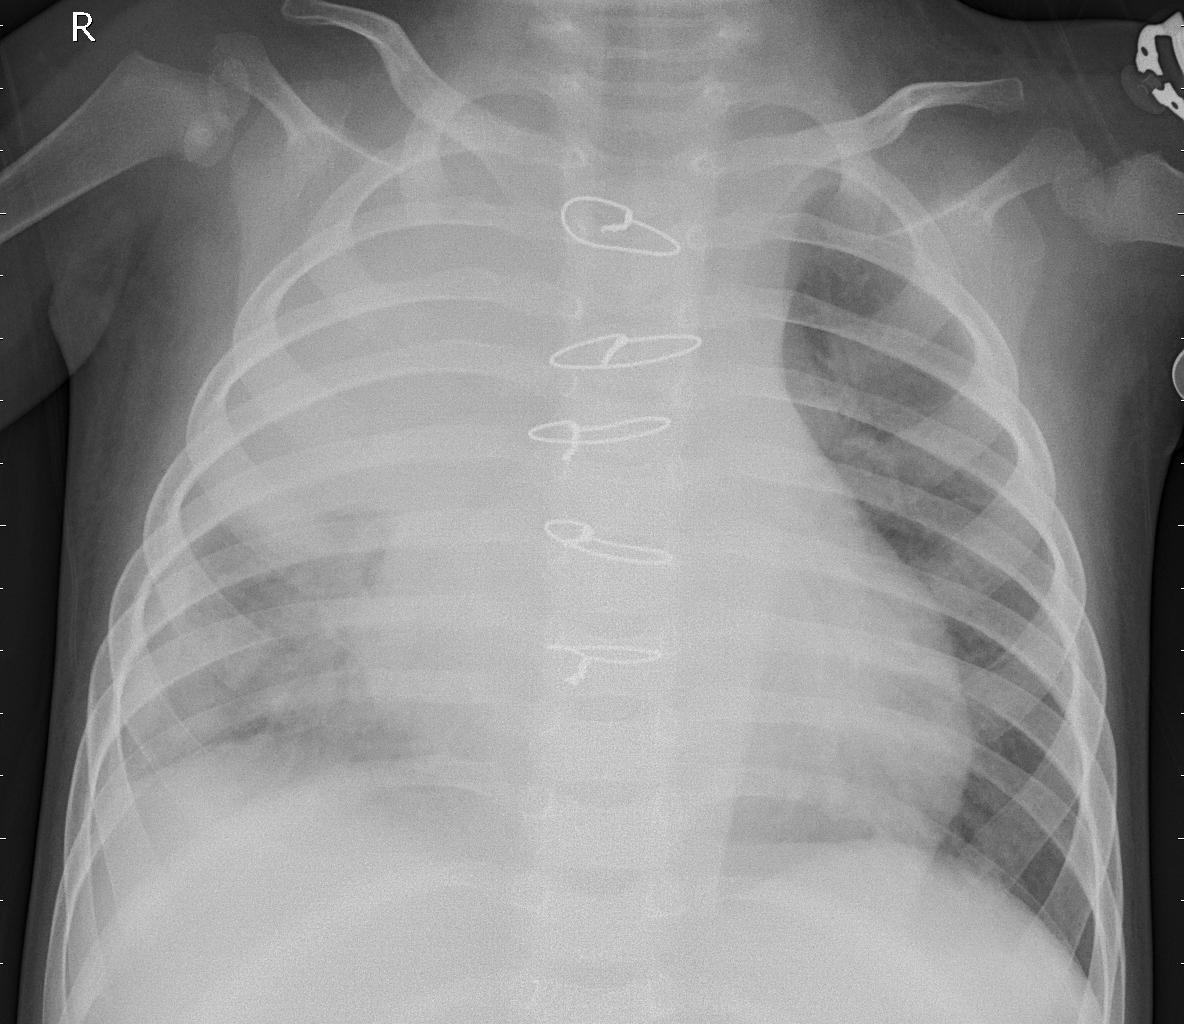
Diagnosis: PNEUMONIA